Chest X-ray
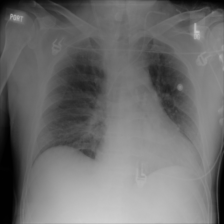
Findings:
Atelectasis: negative
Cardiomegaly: negative
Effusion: negative
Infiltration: negative
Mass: negative
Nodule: negative
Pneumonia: negative
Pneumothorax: negative
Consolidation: negative
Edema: negative
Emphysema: negative
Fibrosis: negative
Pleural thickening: negative
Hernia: negative